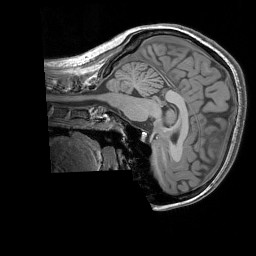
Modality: T1w
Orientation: sagittal
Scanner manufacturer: siemens
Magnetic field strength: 3 T
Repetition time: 1.83 s
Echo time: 0.00303 s